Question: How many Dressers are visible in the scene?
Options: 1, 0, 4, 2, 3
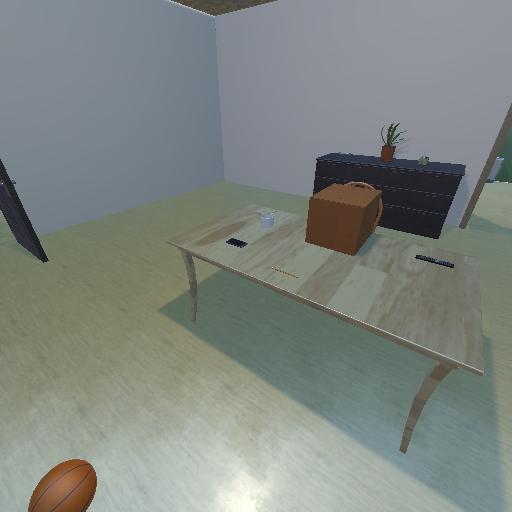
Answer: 1